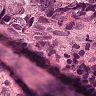
Metastatic tissue present: yes